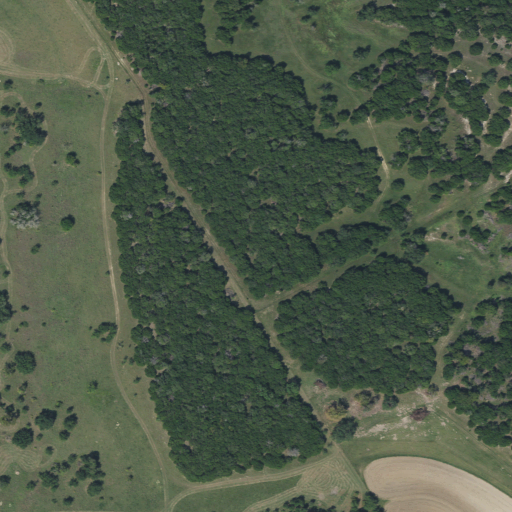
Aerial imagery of mountain in Texas named Rattlesnake Mountain containing evergreen forest, grassland, shrub, and deciduous forest